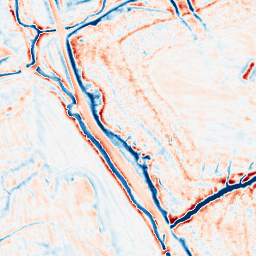
Category: edge_preserving
Decomposition family: bilateral
Decomposition parameters: d: 15
sigma_color: 100
sigma_space: 25
Upsampling method: sinc_blackman
Upsampling parameters: scale: 4
kernel_size: 16
Upsampling scale: 4